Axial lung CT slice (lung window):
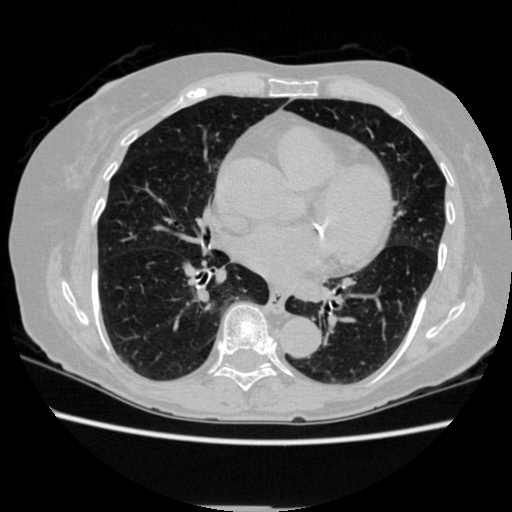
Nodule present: no